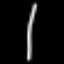
Label: line